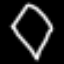
Label: diamond